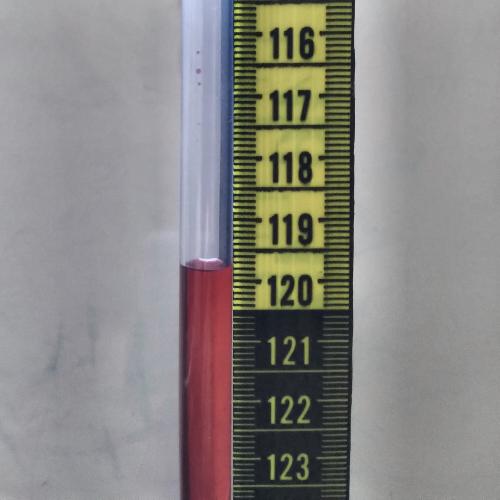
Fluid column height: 119.8 cm